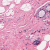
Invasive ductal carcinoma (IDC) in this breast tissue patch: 0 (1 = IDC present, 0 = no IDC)